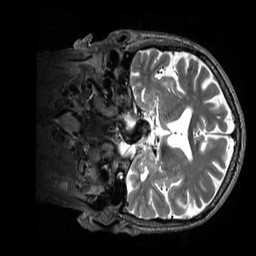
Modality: T2w
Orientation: coronal
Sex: male
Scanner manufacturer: siemens
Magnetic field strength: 3 T
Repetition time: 3.2 s
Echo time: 0.409 s